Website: walmart
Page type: cart
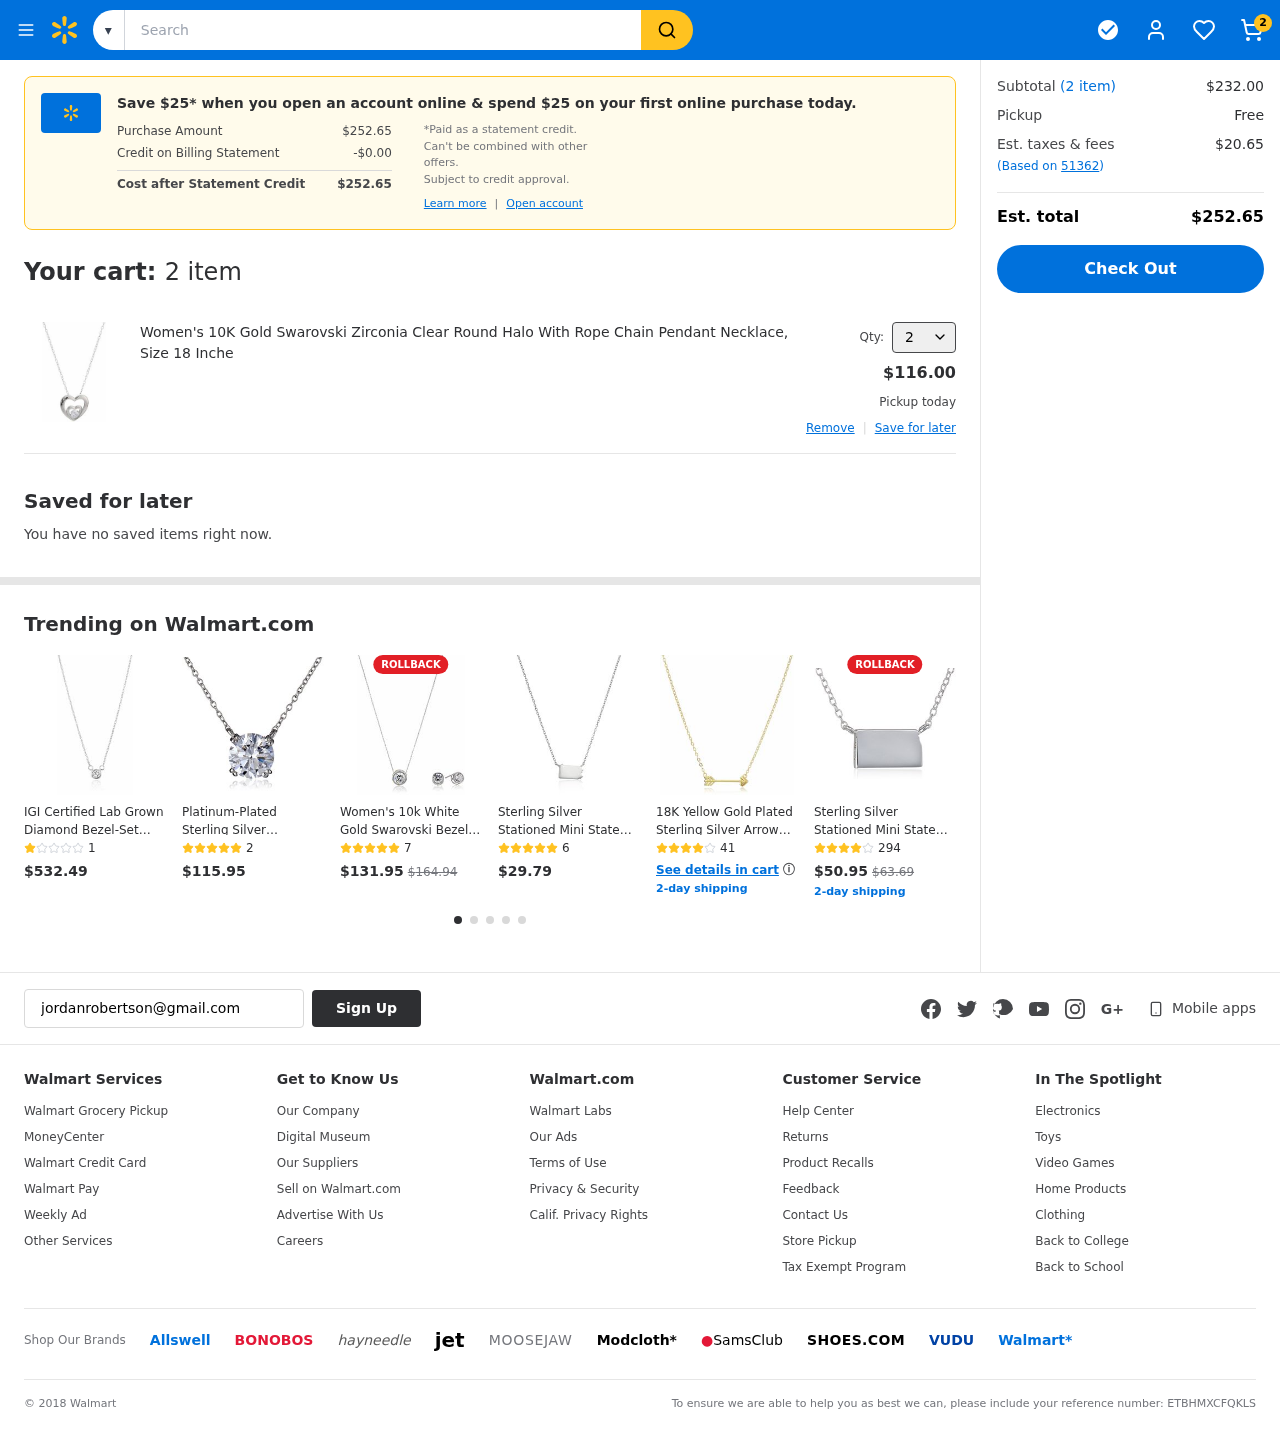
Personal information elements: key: PII_EMAIL
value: jordanrobertson@gmail.com
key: PII_POSTCODE
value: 51362
Product elements: key: PRODUCT1_NAME
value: Women's 10K Gold Swarovski Zirconia Clear Round Halo With Rope Chain Pendant Necklace, Size 18 Inche
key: PRODUCT1_PRICE
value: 116
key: PRODUCT1_QUANTITY
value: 2
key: PRODUCT2_NAME
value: IGI Certified Lab Grown Diamond Bezel-Set Necklace in 14k White Gold (3/4 CT.TW, I-J Color, SI1-SI2
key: PRODUCT2_NUM_RATINGS
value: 1
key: PRODUCT2_PRICE
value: $532.49
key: PRODUCT3_NAME
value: Platinum-Plated Sterling Silver Swarovski Zirconia 3 ct Round Solitaire Pendant
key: PRODUCT3_NUM_RATINGS
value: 2
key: PRODUCT3_PRICE
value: $115.95
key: PRODUCT4_NAME
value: Women's 10k White Gold Swarovski Bezel Stud Earrings and Necklace Set, One Size
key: PRODUCT4_NUM_RATINGS
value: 7
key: PRODUCT4_PRICE
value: $131.95
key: PRODUCT4_ORIGINAL_PRICE
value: $164.94
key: PRODUCT5_NAME
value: Sterling Silver Stationed Mini State Pennsylvania Pendant Necklace, 16"+2" Extender
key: PRODUCT5_NUM_RATINGS
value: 6
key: PRODUCT5_PRICE
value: $29.79
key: PRODUCT6_NAME
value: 18K Yellow Gold Plated Sterling Silver Arrow Pendant Necklace, 18"
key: PRODUCT6_NUM_RATINGS
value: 41
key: PRODUCT7_NAME
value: Sterling Silver Stationed Mini State Kansas Pendant Necklace, 16"+2" Extender
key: PRODUCT7_NUM_RATINGS
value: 294
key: PRODUCT7_PRICE
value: $50.95
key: PRODUCT7_ORIGINAL_PRICE
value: $63.69
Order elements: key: ORDER_NUM_ITEMS
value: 2
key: ORDER_TOTAL
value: $252.65
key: ORDER_NUM_ITEMS
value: (2 item)
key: ORDER_NUM_ITEMS
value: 2 item
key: ORDER_SUBTOTAL
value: $232.00
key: ORDER_TAX
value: $20.65
Search elements: key: HEADER_SEARCH
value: Search